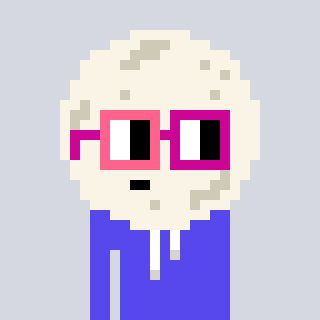
a pixel art character with square pink and red glasses, a moon-shaped head and a computerblue-colored body on a cool background